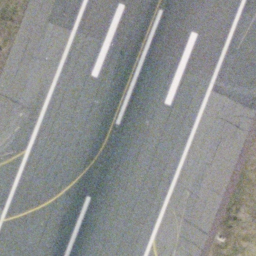
Label: runway